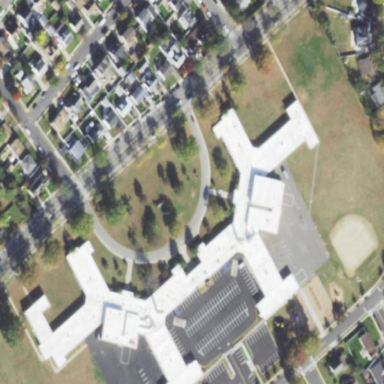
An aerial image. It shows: School building.